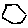
Label: hexagon